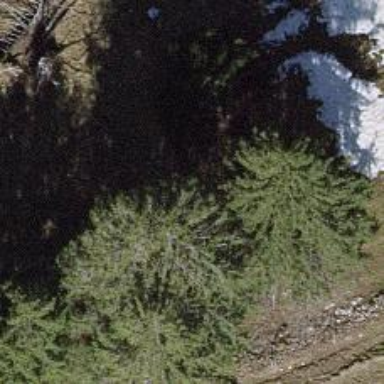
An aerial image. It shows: Single tag "natural: tree."